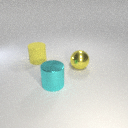
large yellow metal sphere to the right of large cyan metal cylinder